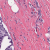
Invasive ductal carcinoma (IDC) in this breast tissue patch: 0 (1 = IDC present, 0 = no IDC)